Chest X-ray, PA view. Patient: 55 years old, sex M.
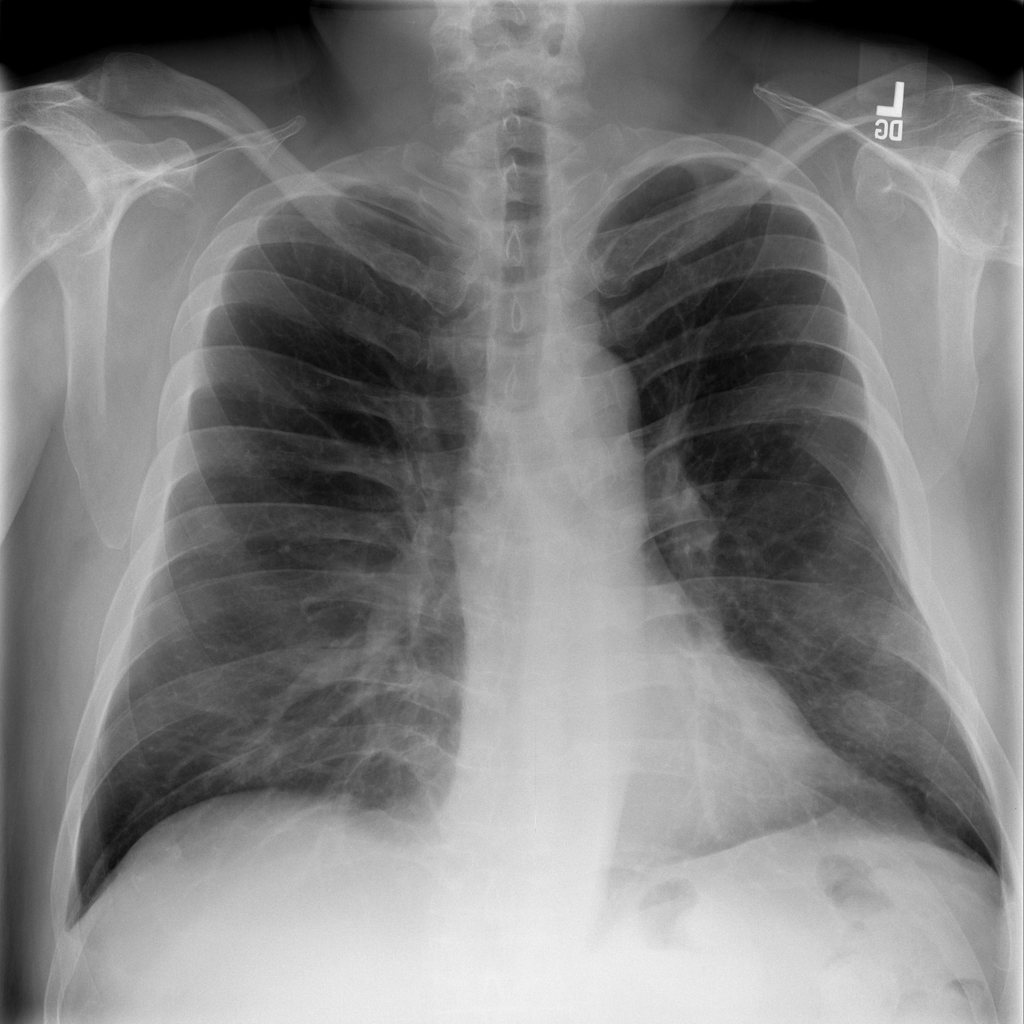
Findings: No Finding